Question:
Everything works good but I noticed there is an error in console.
Does anyone know what is this?
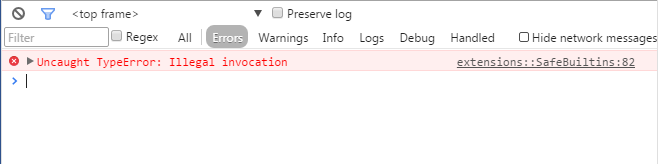
Answer: If you have the same problem with me, try to disable extensions. For example, when I disable "Open SEO Stats", the error message is disappeared.
<URL>